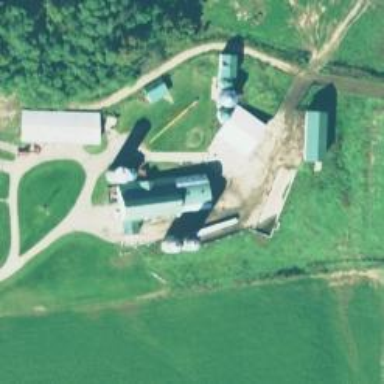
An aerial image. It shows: Silo.